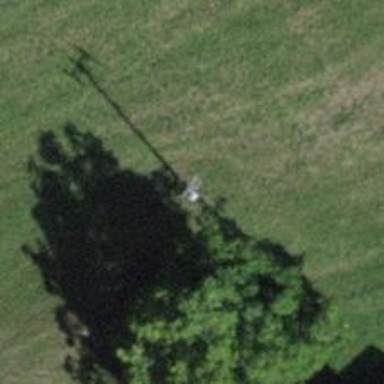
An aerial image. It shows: Utility pole in the area.